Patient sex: M
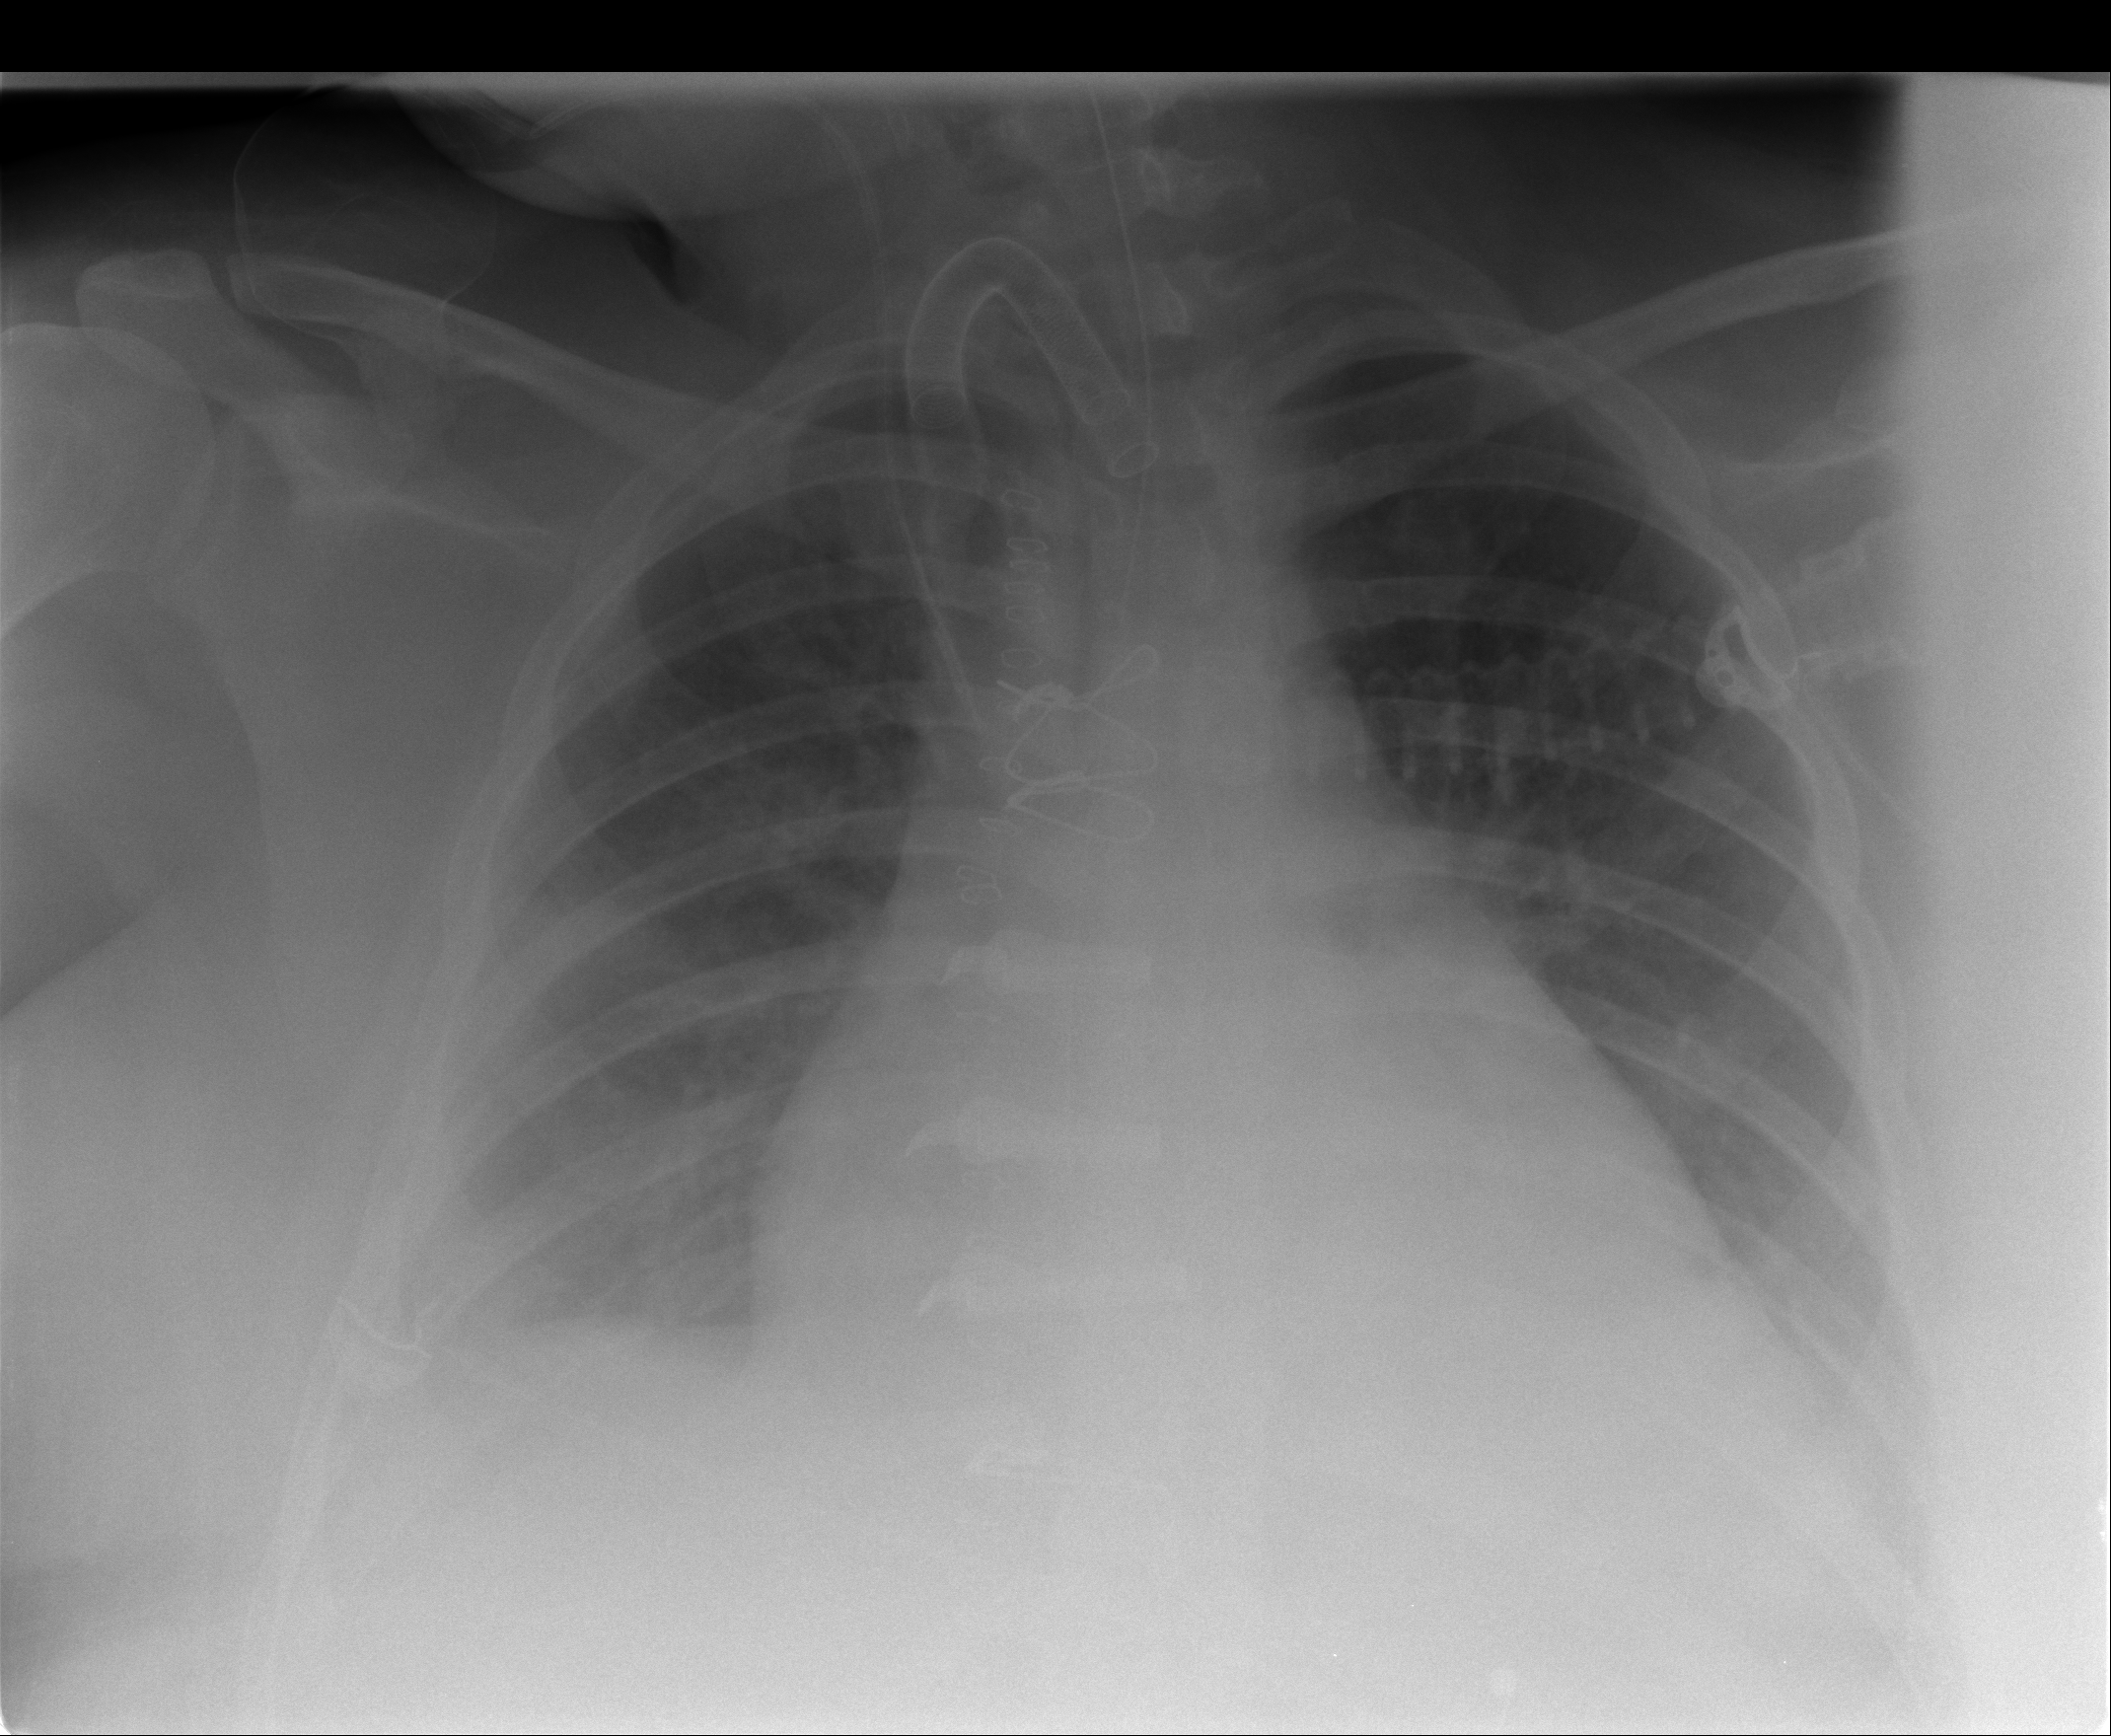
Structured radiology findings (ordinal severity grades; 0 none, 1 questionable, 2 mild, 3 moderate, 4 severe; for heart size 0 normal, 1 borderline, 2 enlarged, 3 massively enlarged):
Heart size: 2
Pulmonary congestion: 1
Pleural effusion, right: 2
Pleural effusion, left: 2
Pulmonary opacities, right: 1
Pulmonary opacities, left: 1
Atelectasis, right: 2
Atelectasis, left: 2